Question: I have the following Flex tree
'''
<mx:Tree id="Tree" left="0" right="0" top="0" bottom="0"
alternatingItemColors="[#EEEEEE, white]" dataProvider="{lsEspecie}"
dragEnabled="true" dragMoveEnabled="true" dropEnabled="true" labelField="item"
labelFunction="tree_labelFunc" showRoot="false"
doubleClickEnabled="true" doubleClick="Tree_DoubleClick(event)">
</mx:Tree>
'''
When I double click on the ICON and to the right of side on any node, double click event is being fired as expected. But

Is there any way to make the double click event fire when is happening to the left side of the node ?
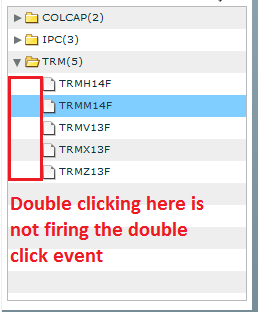
Answer: Looks like a bug with mx:Tree. I added mouse over and mouse out handlers to my test application to trace what was going on. In certain cases double click was working in the red area you indicated and I saw that my mouse was over the Tree's selectionLayer. After I clicked and moved the mouse a bunch it would randomly stop accepting double-click and at that point my mouse was always over some SpriteAsset in the selectionLayer with mouseEnabled=true.
I fixed the problem by subclassing Tree and forcing all the children of the selectionLayer to have mouseEnabled=false:
'''
import flash.display.InteractiveObject;
import flash.events.Event;
import mx.controls.Tree;
import mx.core.mx_internal;
use namespace mx_internal;
public class FixedTree extends Tree {
public function FixedTree() {
super();
}
override protected function createChildren():void {
super.createChildren();
getListContentHolder().selectionLayer.addEventListener(Event.ADDED, selectionLayerChildAddedHandler);
}
private function selectionLayerChildAddedHandler(e:Event):void {
// ListBase:5790 creates a SpriteAsset for the selectionLayer but does not set mouseEnabled to false
InteractiveObject(e.target).mouseEnabled = false;
}
}
'''
I'm not 100% sure if this is the correct way to fix this bug but it got double click working for me and I don't see an side-effects yet.